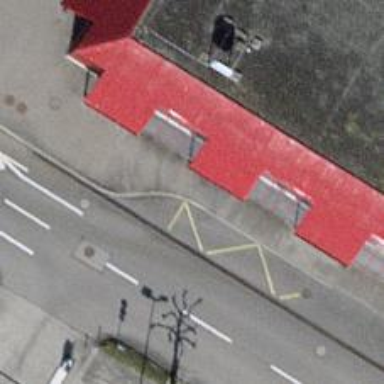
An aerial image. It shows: Sidewalk along the footway.